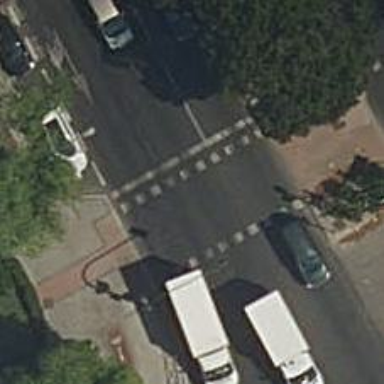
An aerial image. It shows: Zebra crossing with traffic signals. The crossing is marked by traffic lights.